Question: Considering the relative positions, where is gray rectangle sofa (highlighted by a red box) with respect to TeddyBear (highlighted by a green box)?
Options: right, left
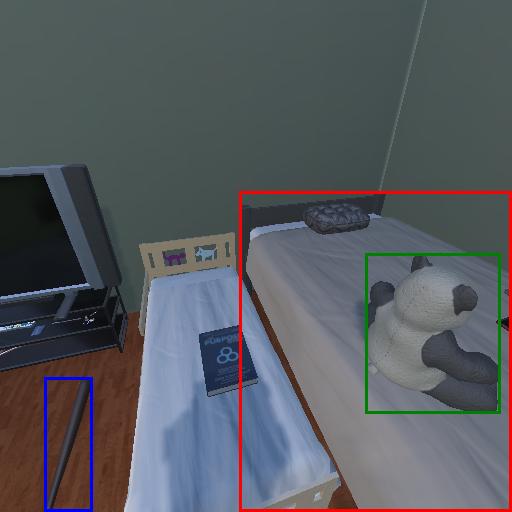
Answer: right